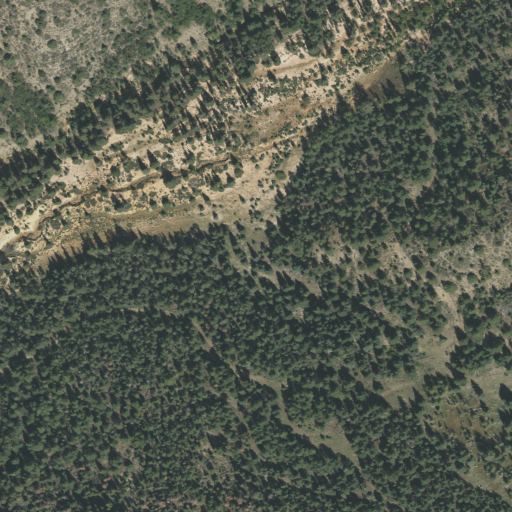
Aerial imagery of valley in Utah named Right Hand Canyon containing evergreen forest, deciduous forest, shrub, and mixed forest